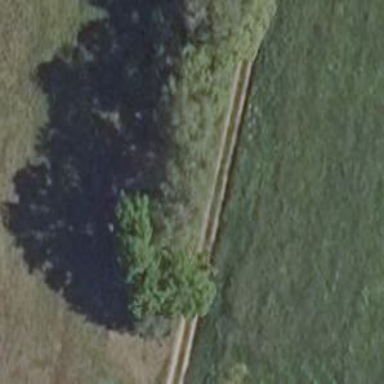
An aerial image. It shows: Row of trees in natural setting.